Aerial crown-view tile of a tropical tree (Barro Colorado Island, Panama), acquired 20250317:
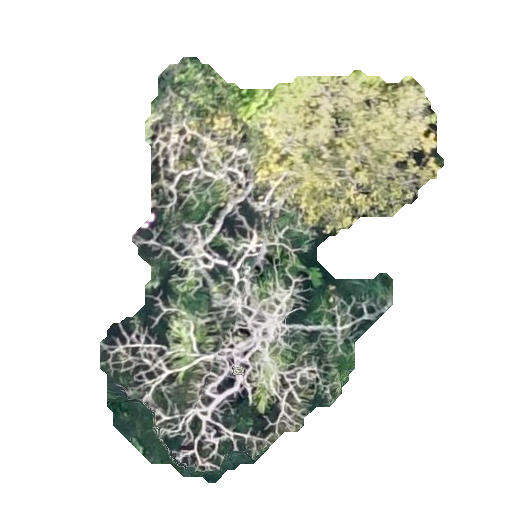
Species: Spondias mombin
GBIF accepted scientific name: Spondias mombin
Crown area: 134.694 m²